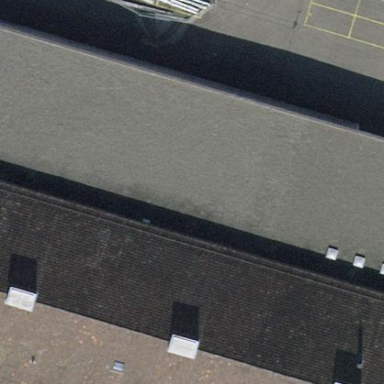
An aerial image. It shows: Warehouse building.